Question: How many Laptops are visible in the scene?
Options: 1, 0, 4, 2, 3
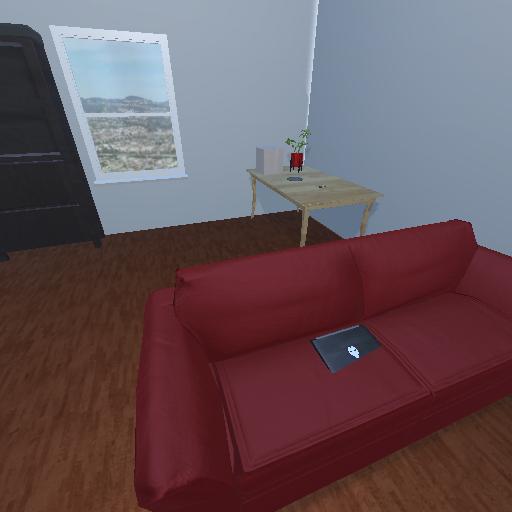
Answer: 1